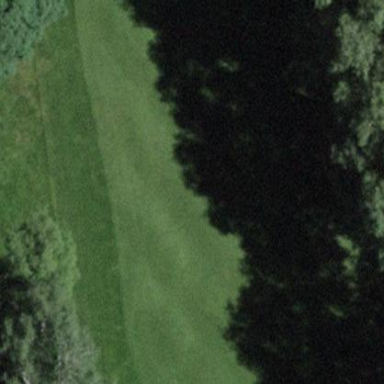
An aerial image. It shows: Grassy area designated as golf fairway.